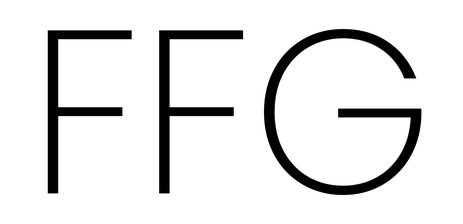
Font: Poppins-ExtraLight